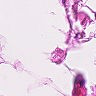
Metastatic tissue present: no